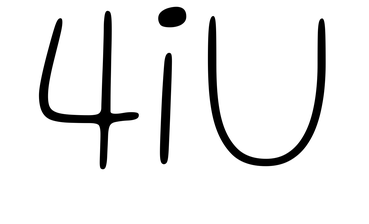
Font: Gluten_Thin